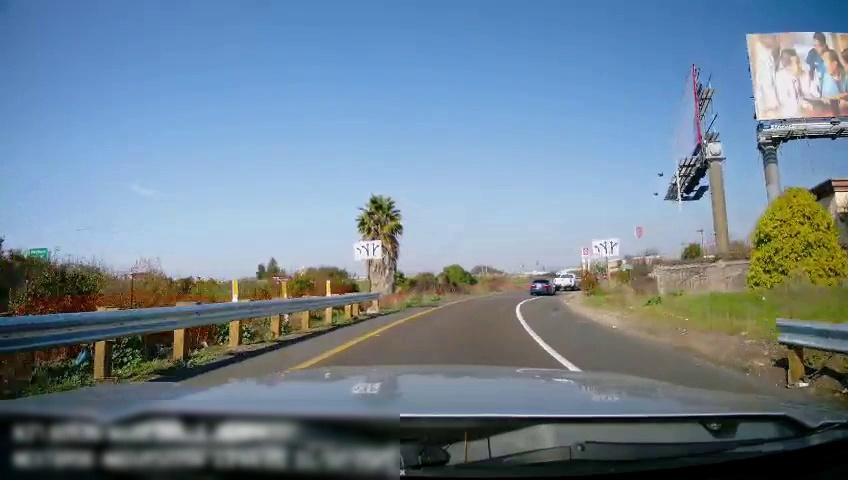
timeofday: Day
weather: Sunny
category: Drivable Space
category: Vehicles | Car
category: Vehicles | Truck
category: Lanes | Alternate Lane
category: Lanes | Alternate Lane
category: Traffic | Signs
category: Traffic | Signs